Question: In some apps like Skype, FireFox and Angry Birds there is a fourth menu button (which I have tried to draw) on the right which supplies app specific buttons. I want to know how can I add this button and then show some menu when this button is clicked.

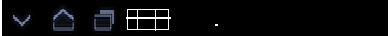
Answer: > I want to know how can I add this button and then show some menu when this button is clicked.
That is the legacy MENU button. It will be supplied by the OS for older applications (i.e., not set up for Honeycomb, Ice Cream Sandwich, etc.) that have activities with options menus.
New applications being written should either:
-- Use the action bar ('android:targetSdkVersion="11"' or higher), in which case the options menu will appear in the upper-right corner, or
-- Integrate some other menu mechanism directly into the app UI (e.g., for games)